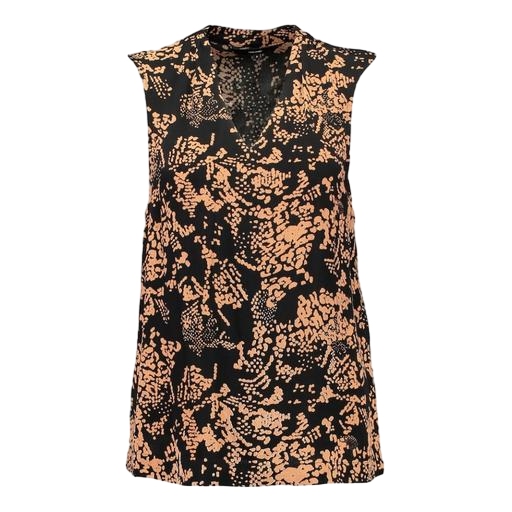
black petite printed mock-neck top only macy, black petite printed high-low top only macy, multicolor vero moda rust high neck blouse, white background